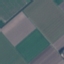
Label: AnnualCrop